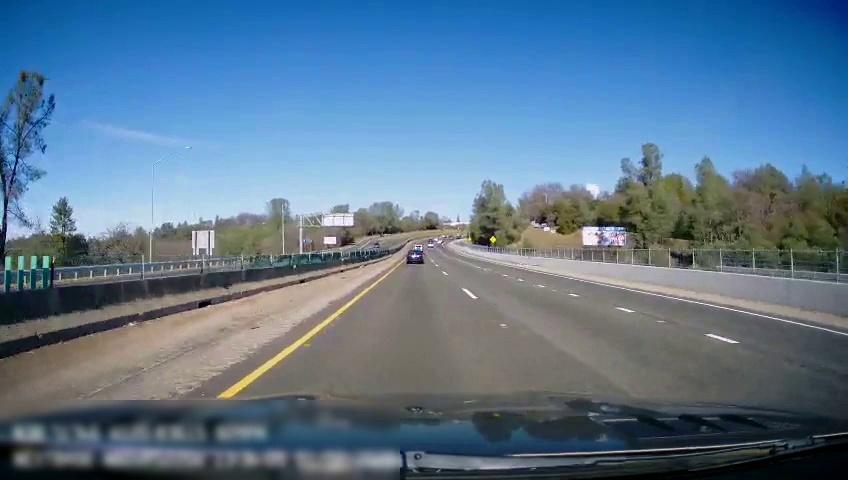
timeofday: Day
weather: Sunny
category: Drivable Space
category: Vehicles | Car
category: Lanes | Current Lane
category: Lanes | Current Lane
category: Lanes | Alternate Lane
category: Lanes | Alternate Lane